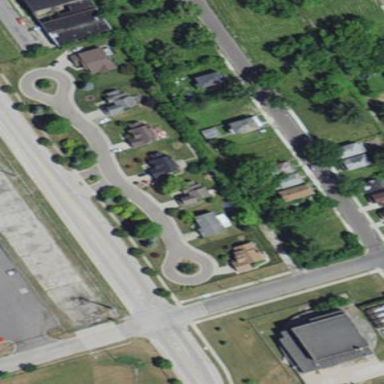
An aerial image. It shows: This residential area consists of single-family homes.